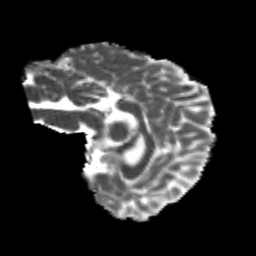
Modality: MD
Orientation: sagittal
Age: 20
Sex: female
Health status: healthy
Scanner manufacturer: philips
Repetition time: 7.389 s
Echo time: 0.08599 s